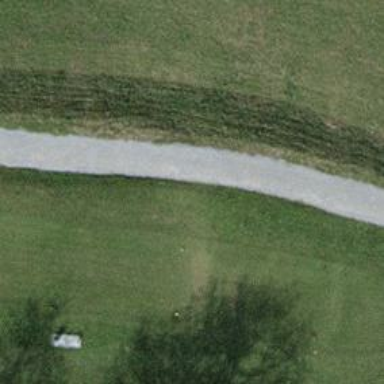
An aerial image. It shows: Golf tee.